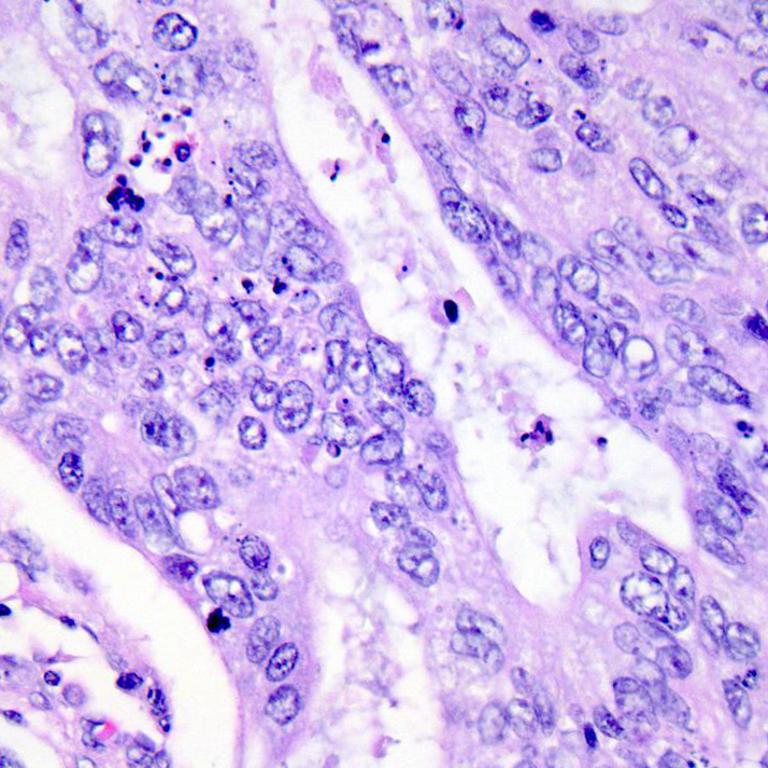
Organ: colon
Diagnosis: adenocarcinomas